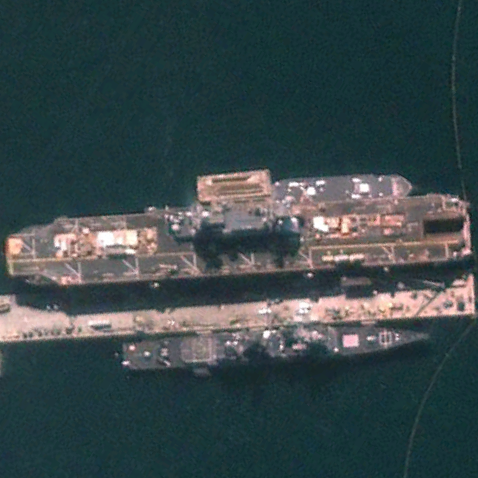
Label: assault